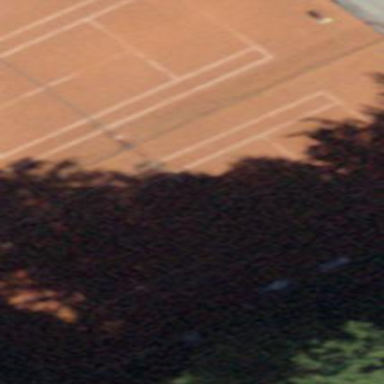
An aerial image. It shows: Tennis court on pitch.